Question: I have just updated to Xcode 4.6 to 5.1 and iOS 7.0 to7.1.1Now my project is displaying a Warning alert view "OCUnit Deprecated The project "Project Name" uses OCUnit for unit testing, which is deprecated. Choose "Convert to XCTest" to update this project to use XCTest for unit testing."

Does it affect my app when i submitting to app store?
How to remove this warning (or) how to update my application to use XCTest for unit testing.
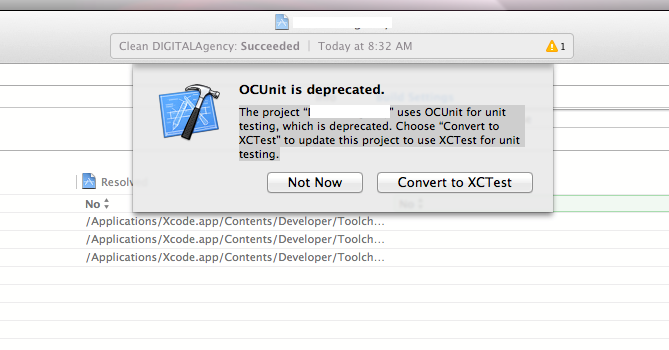
Answer: No, it does not affect the app store submission. XCTest is also not supported as far as I know if your app still runs on older versions of iOS.
You will need to switch "at some point", because Xcode 6, which might be released as a beta in the next few weeks, probably will not support OCUnit. You may not be able to run your unit tests at all soon unless you upgrade.
But until then, there is no pressing need to upgrade. When you're ready to do it, just commit all your changes to git/etc so you can roll back if it goes wrong, then click the "convert to XCTest" button. It should just work... if it doesn't, post here with your specific problem.
As a general rule, I would not rush to adopt any new features in Xcode. There tend to be bugs and sometimes Apple abandons new technology a year after adopting it. But XCTest has been the default for a year now, and I haven't heard any complaints (except for bugs in the early days), so it's safe to switch.